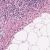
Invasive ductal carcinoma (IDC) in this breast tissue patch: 1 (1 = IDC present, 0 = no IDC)